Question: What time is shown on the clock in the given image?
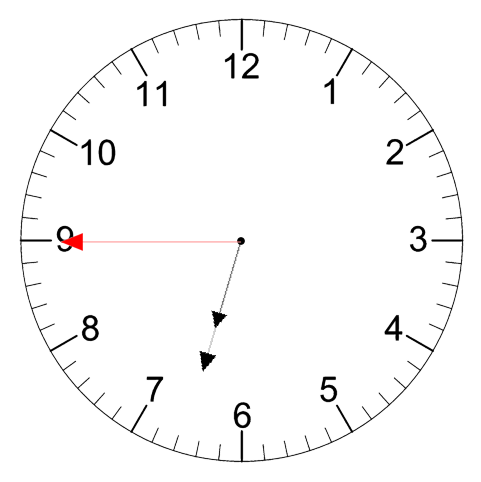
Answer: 06:32:45